Field crop: maize
Growth stage: 2
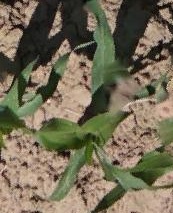
Species: maize